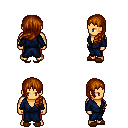
a pixel art fantasy rpg character, male body template, human, tanned skin, blue robe, red pants, brunette left-swept hairstyle, brown slippers, four views (front, back, left, right), 2x2 character sprite sheet, small pixel art, hard edges, no anti-aliasing